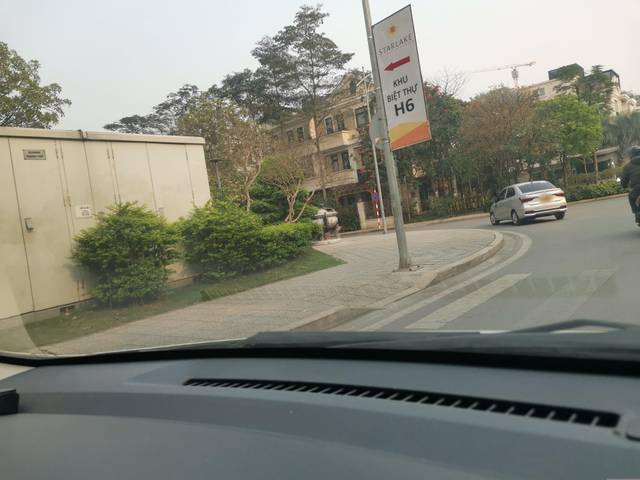
Region: Vietnam
Coordinates: 21.053, 105.793